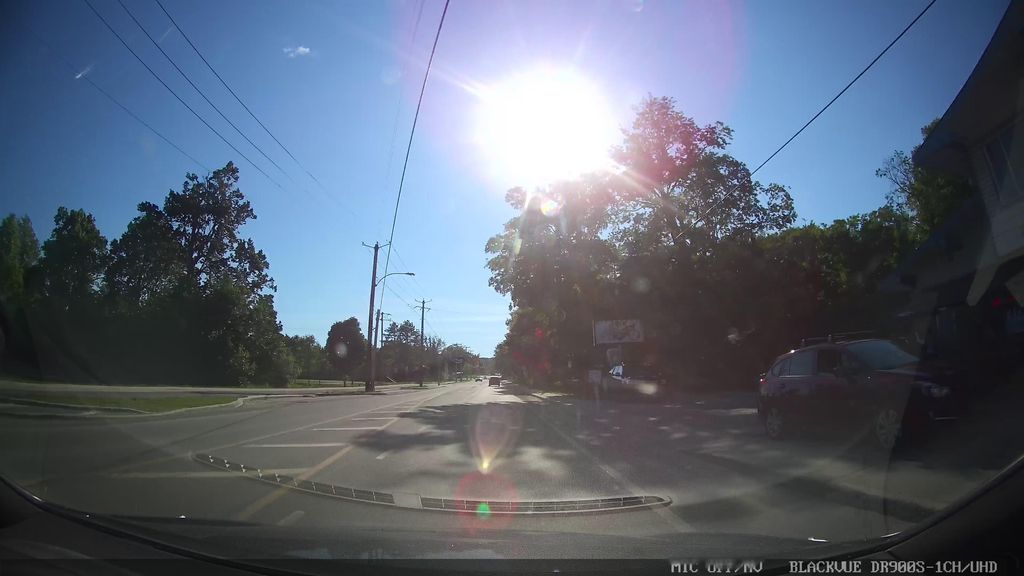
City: ottawa-gatineau